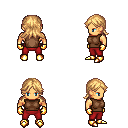
a pixel art fantasy rpg character, male body template, human, tanned skin, brown sleeveless shirt, red pants, light blonde loose hair, gold gloves, gold boots, four views (front, back, left, right), 2x2 character sprite sheet, small pixel art, hard edges, no anti-aliasing